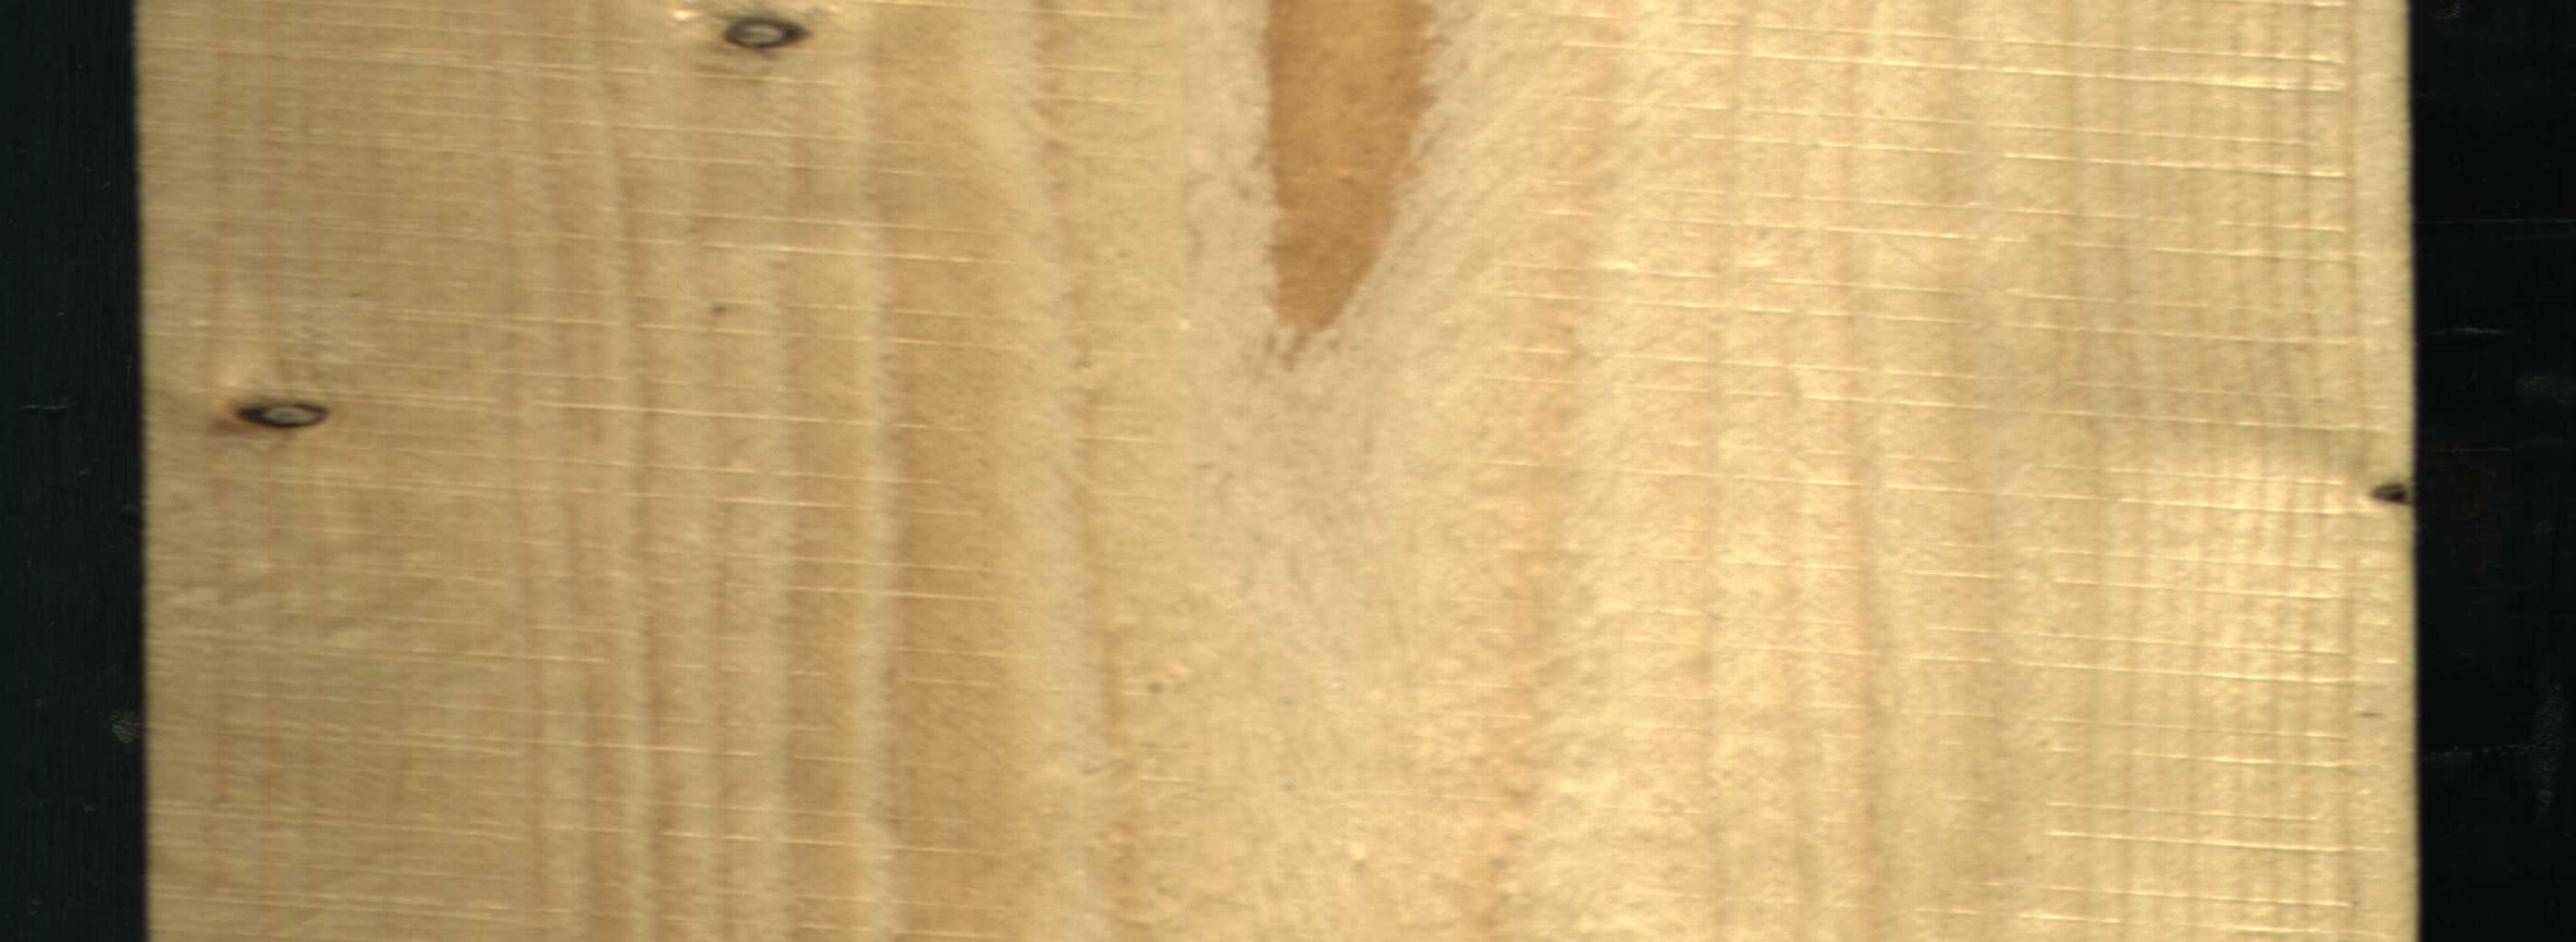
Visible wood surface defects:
Dead_Knot
Dead_Knot
Dead_Knot